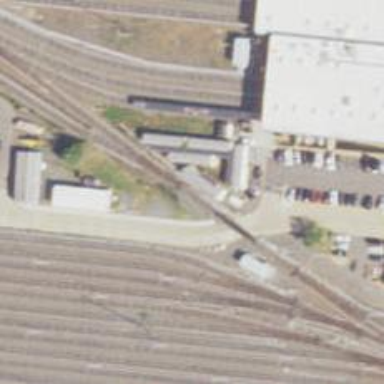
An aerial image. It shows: Electrified rail service yard.